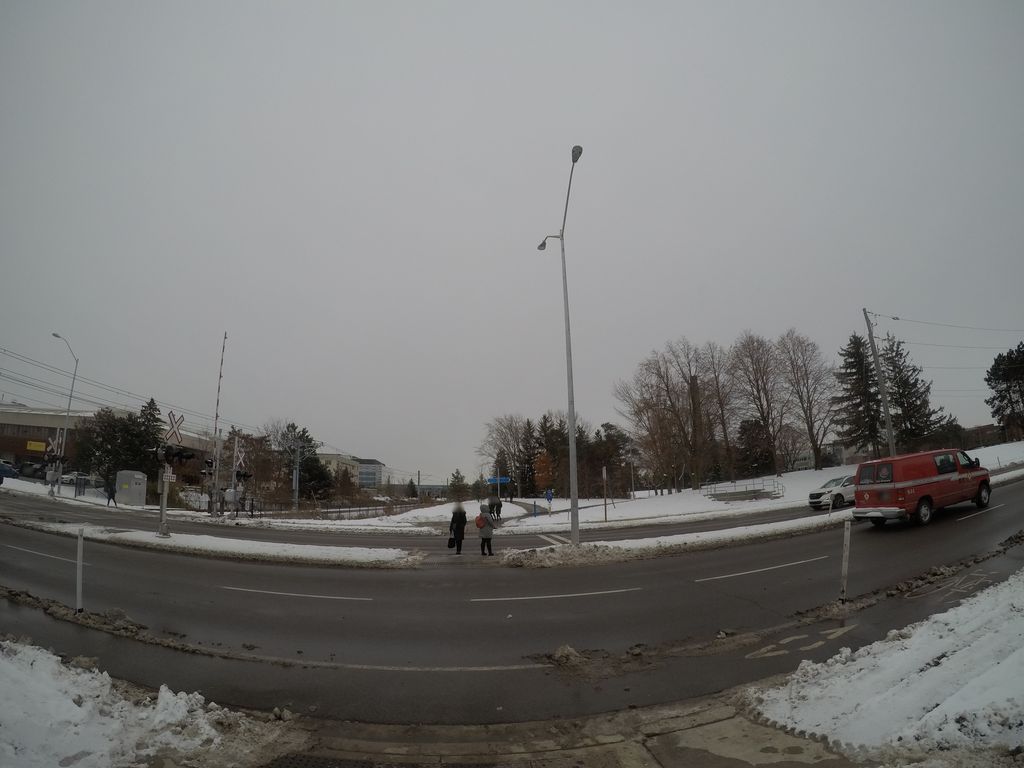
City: kitchener-waterloo